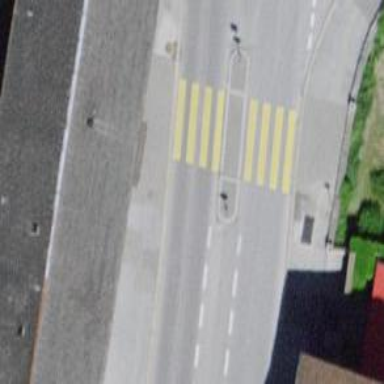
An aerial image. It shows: Marked footway crossing with pedestrian island.